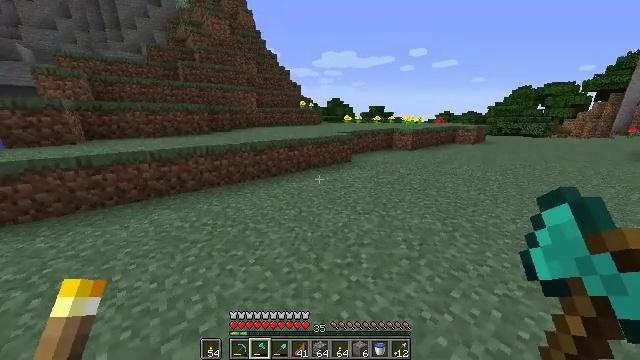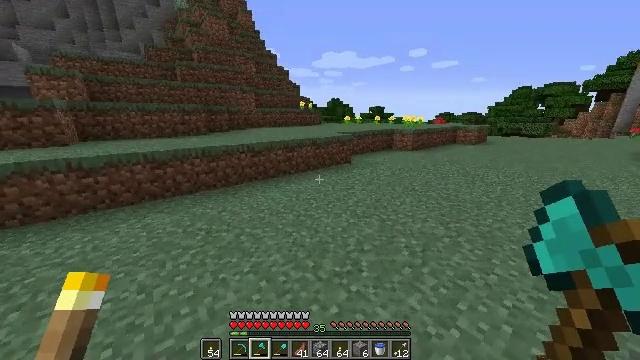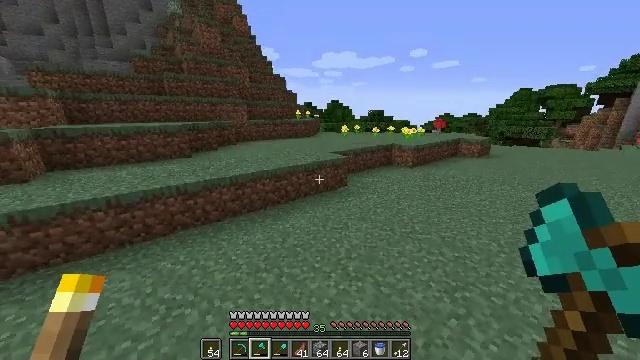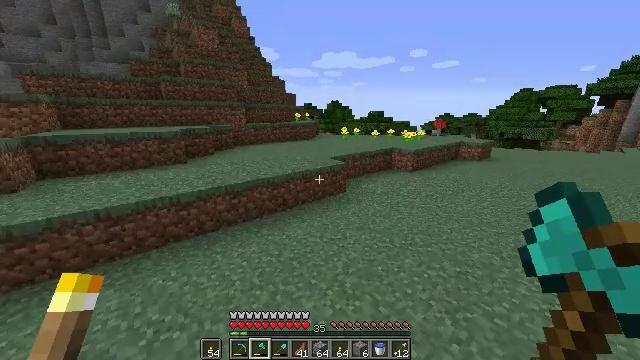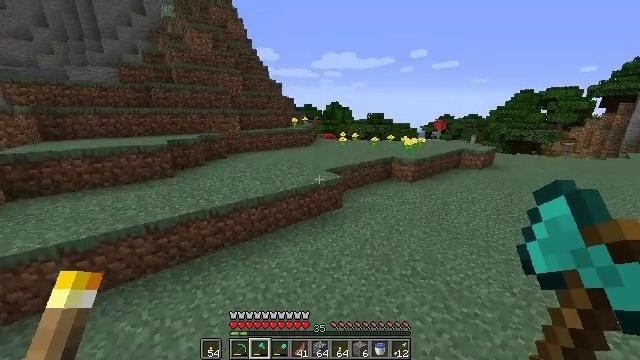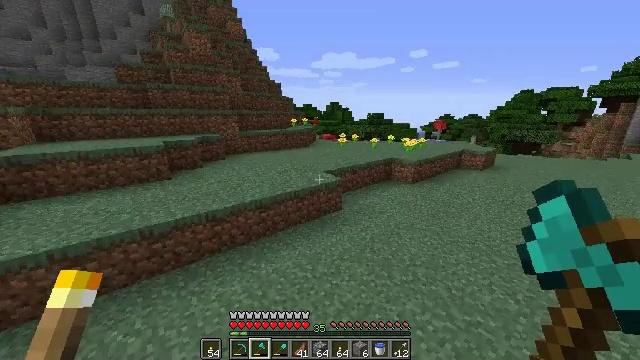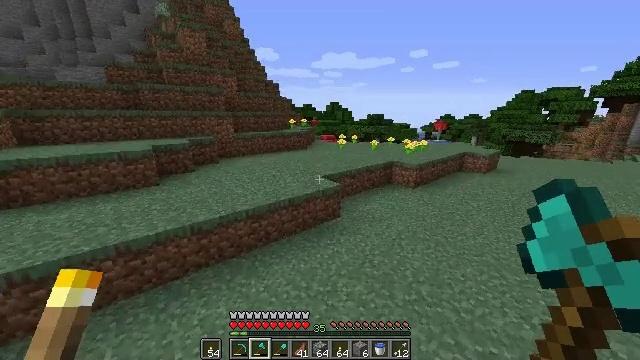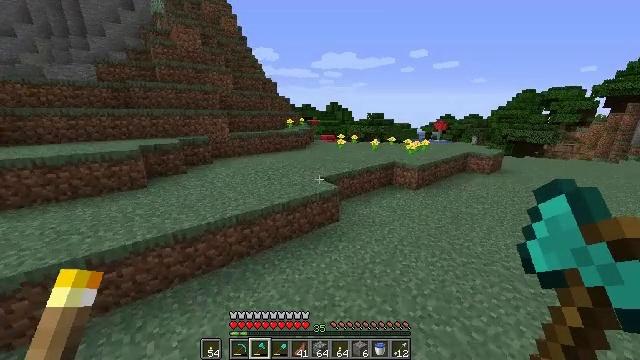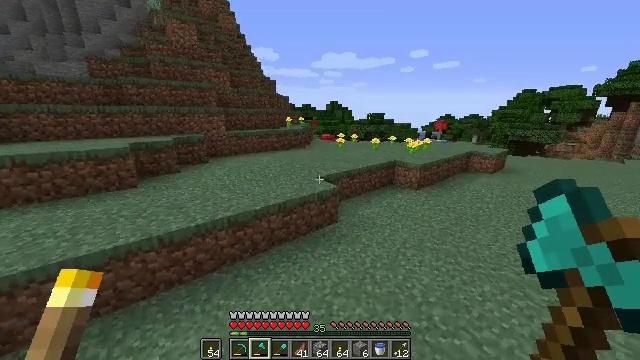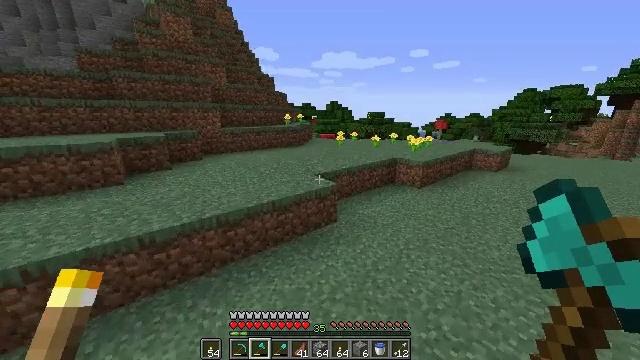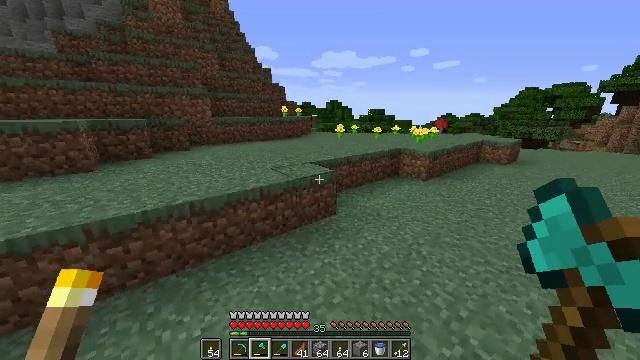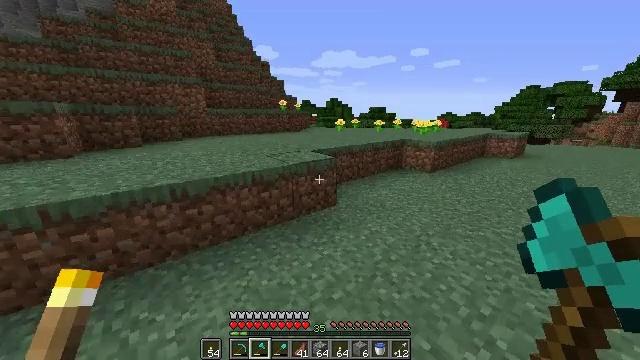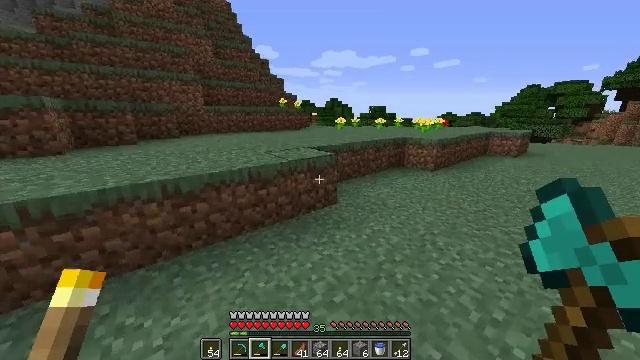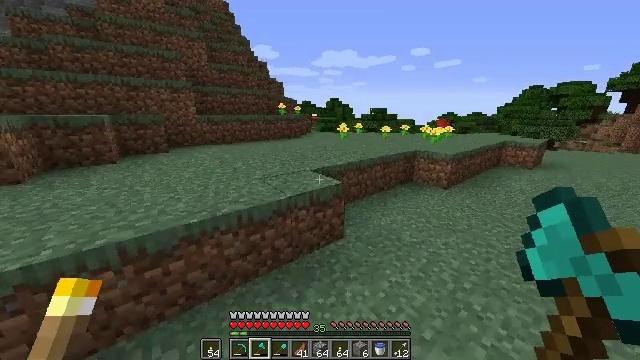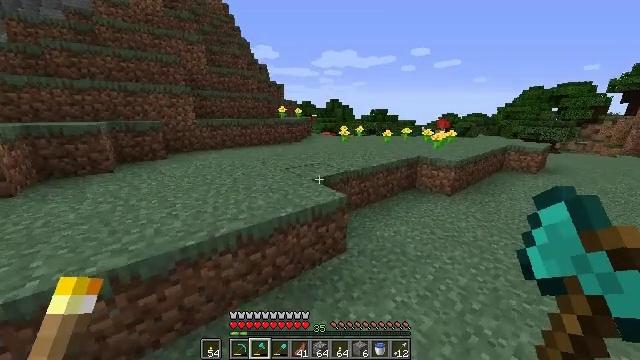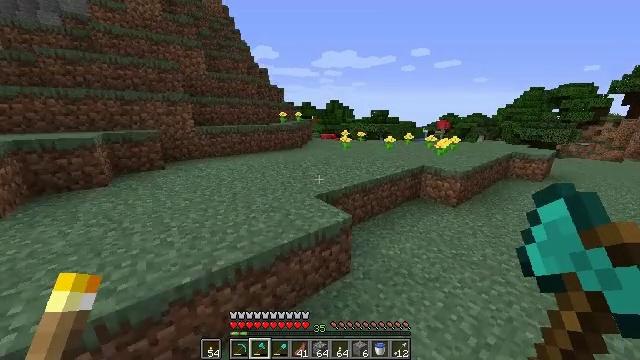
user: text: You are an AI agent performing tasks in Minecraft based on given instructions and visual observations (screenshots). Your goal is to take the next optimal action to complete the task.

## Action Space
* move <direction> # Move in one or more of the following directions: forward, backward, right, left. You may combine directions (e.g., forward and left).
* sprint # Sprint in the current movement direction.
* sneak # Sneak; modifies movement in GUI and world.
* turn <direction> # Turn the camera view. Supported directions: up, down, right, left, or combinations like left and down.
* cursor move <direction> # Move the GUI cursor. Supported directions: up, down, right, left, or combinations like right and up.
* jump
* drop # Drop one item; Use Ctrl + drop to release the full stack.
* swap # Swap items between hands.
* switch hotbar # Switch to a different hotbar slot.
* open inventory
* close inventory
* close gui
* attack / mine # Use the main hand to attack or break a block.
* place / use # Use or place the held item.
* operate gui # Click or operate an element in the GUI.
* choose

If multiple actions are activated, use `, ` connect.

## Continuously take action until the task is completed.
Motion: motion action
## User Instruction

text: Mine oak leaves.
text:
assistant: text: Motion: move forward and move right, sprint, jump
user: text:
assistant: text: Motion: move forward and move right, sprint, jump
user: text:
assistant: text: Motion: move forward, sprint, jump
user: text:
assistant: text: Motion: move forward, sprint, jump
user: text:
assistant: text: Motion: move forward, sprint, jump
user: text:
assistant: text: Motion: move forward, sprint, jump
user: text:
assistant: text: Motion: move forward, sprint, jump
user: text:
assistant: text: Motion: move forward, sprint, jump
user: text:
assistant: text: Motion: move forward, sprint, jump
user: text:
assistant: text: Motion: move forward, sprint, jump
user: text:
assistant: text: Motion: move forward and move left, sprint, jump
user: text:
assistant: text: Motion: move forward and move left, sprint, jump
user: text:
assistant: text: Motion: move forward and move left, sprint, jump
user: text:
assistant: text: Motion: move forward and move left, sprint, jump
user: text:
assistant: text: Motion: move forward and move left, sprint, jump
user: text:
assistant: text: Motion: move forward and move left, sprint, jump
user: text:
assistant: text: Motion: move forward and move left, sprint, jump
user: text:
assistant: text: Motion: move forward and move left, sprint, jump
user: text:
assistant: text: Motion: move forward and move left, sprint, jump
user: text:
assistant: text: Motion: move forward and move left, sprint, jump
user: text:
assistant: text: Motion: move forward, sprint, jump
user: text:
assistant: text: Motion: move forward, sprint, jump
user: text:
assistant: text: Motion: move forward, sprint, jump
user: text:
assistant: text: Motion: move forward, sprint, turn up, jump
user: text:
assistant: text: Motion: move forward, sprint, turn up, jump
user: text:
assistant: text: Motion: move forward, sprint, jump
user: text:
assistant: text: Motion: move forward, sprint, jump
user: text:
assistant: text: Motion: move forward, sprint, jump
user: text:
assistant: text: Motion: move forward, sprint, turn right, jump
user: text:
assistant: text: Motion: move forward, sprint, turn right, jump